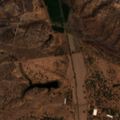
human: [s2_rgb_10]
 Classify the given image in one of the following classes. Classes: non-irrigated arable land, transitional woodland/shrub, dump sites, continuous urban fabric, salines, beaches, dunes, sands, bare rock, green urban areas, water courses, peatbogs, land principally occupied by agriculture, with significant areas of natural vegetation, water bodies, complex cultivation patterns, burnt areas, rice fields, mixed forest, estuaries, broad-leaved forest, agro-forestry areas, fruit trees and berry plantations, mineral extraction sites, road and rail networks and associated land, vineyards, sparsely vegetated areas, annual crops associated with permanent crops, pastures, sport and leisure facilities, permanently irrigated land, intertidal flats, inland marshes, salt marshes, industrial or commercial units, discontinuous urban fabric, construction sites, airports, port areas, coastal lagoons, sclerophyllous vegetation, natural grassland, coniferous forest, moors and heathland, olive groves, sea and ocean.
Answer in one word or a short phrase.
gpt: non-irrigated arable land, rice fields, complex cultivation patterns, agro-forestry areas, broad-leaved forest, transitional woodland/shrub